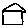
Label: house